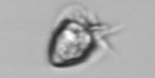
Label: Ciliophora